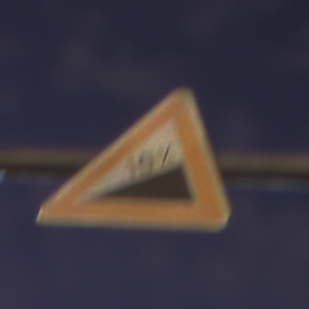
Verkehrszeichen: Steigung10
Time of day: Night
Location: Outdoor (Urban)
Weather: PartlyCloudy
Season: NotSpecified
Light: Natural